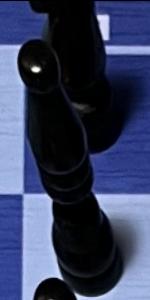
Label: Bishop_Black